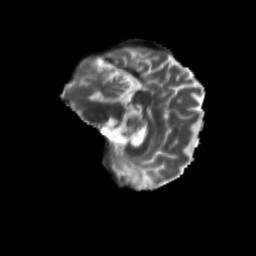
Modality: T2w
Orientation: sagittal
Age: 62
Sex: male
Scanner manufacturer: siemens
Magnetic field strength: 3 T
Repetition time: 4.71 s
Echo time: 0.0906 s